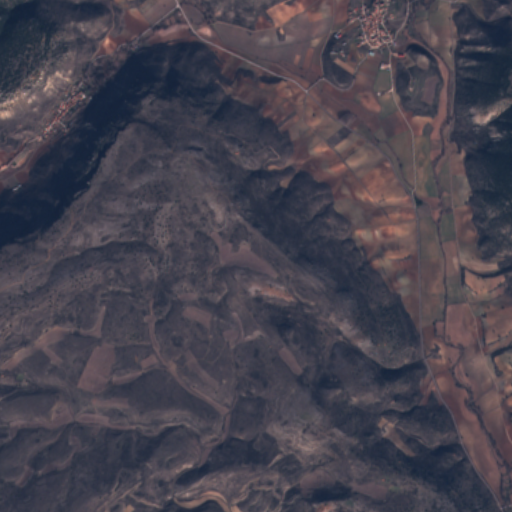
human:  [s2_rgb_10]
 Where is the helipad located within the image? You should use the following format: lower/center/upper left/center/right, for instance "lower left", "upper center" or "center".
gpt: The helipad is located in the upper right of the image.
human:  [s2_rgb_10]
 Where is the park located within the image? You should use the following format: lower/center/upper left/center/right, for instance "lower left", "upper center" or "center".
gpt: The park is located in the upper right of the image.
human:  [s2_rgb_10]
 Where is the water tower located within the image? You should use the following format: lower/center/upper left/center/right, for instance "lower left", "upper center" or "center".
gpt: The water tower is located in the upper right of the image.
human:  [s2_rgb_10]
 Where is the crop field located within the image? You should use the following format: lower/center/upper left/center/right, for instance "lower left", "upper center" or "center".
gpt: There is no crop field in the image.